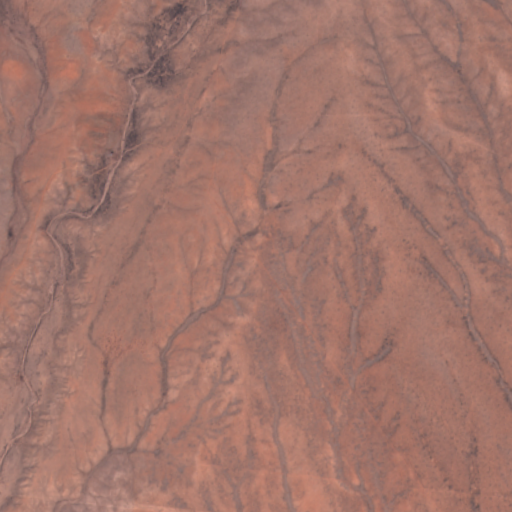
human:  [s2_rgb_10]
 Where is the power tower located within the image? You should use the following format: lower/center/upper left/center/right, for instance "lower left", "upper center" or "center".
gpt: The power tower is located in the lower of the image.
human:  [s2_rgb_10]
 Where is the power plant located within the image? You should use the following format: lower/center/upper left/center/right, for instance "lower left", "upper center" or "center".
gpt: There is no power plant in the image.